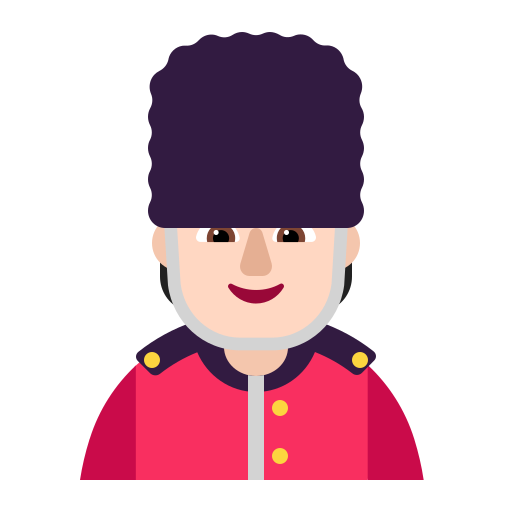
guard flat light